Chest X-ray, AP view. Patient: 65 years old, sex F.
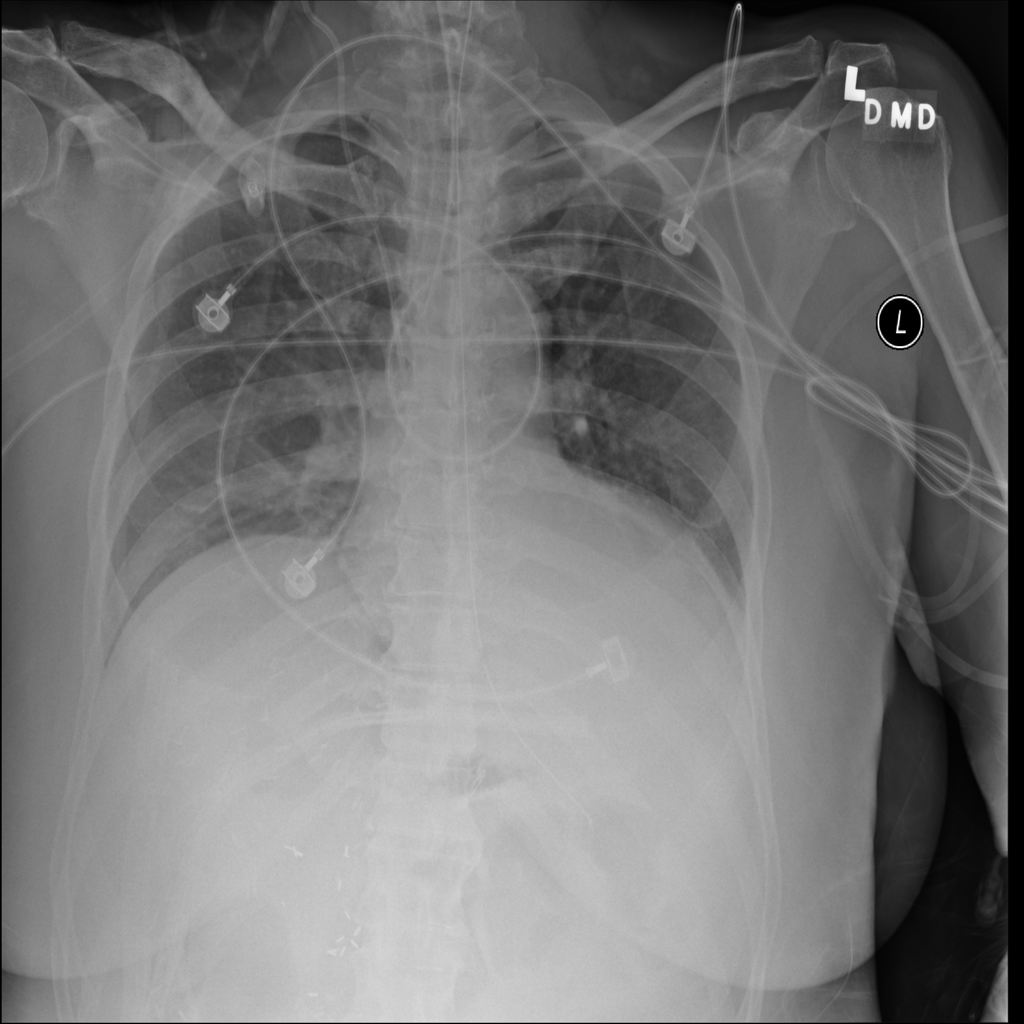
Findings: Atelectasis, Infiltration